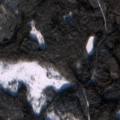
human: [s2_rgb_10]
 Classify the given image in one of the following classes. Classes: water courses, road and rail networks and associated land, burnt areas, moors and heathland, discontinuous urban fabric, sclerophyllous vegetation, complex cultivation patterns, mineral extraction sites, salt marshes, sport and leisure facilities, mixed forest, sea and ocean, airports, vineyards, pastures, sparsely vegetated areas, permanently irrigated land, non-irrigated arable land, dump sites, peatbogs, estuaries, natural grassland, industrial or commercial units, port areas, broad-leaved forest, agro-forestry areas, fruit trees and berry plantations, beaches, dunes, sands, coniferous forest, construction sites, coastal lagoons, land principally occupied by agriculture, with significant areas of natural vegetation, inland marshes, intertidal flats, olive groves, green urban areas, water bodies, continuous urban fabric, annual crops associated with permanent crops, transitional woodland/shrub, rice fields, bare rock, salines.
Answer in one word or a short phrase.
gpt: coniferous forest, mixed forest, peatbogs